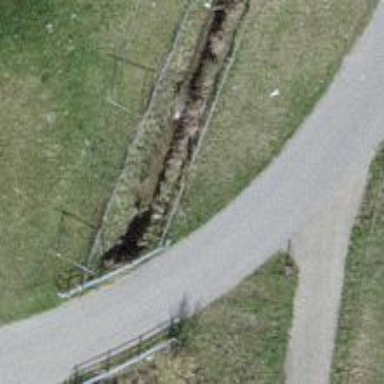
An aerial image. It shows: Culvert tunnel crossing ditch waterway.